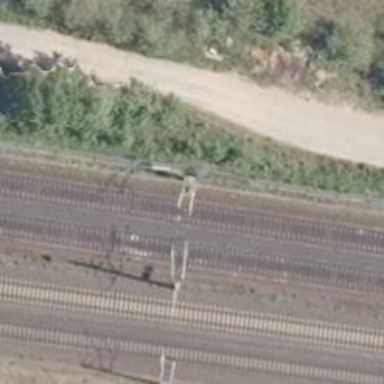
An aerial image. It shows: Railway line with electrified contact lines and ballastless track.